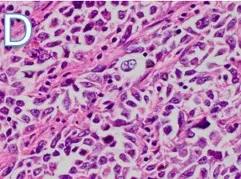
(ki67 200x) (D-F) Pathology of small bowel mass. (D) Small bowel tumors with different nuclear sizes. Most of the nuclei are vacuolated, some nucleoli can be seen, and mitotic figures are obvious (HE, 400x).
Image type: pathology (h&e)